Question: In the uber apple watch application, I noticed they managed to put the text 'Uber' beneath the loading indicator.

How did they accomplish this?
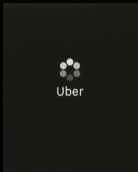
Answer: After extensively double-checking, I can confirm there isn't currently a way to add it using the SDK. I suspect the Watch displays things slightly differently in the shipping OS or they were presenting using an old version.